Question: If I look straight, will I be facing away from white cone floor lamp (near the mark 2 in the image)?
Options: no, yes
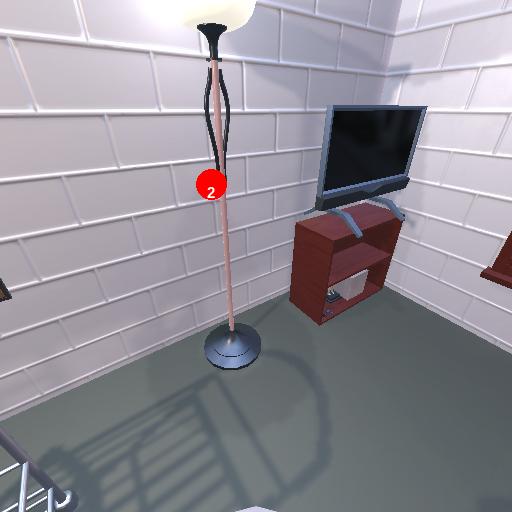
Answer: no